Aerial crown-view tile of a tropical tree (Barro Colorado Island, Panama), acquired 20250217:
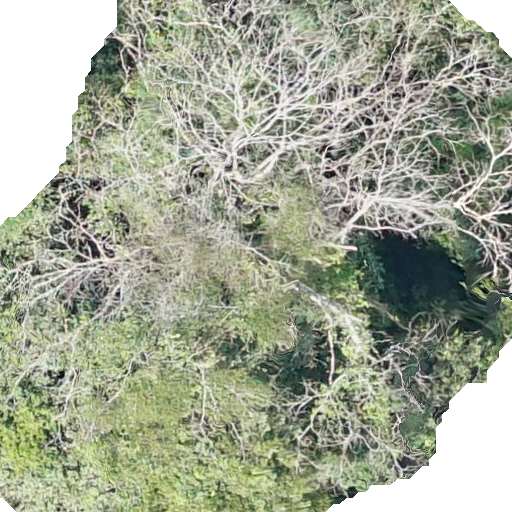
Species: Hura crepitans
GBIF accepted scientific name: Hura crepitans
Crown area: 427.248 m²